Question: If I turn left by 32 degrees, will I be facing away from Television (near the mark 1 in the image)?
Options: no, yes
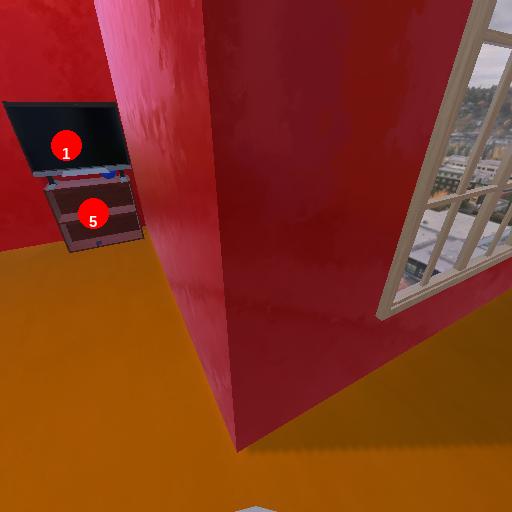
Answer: no